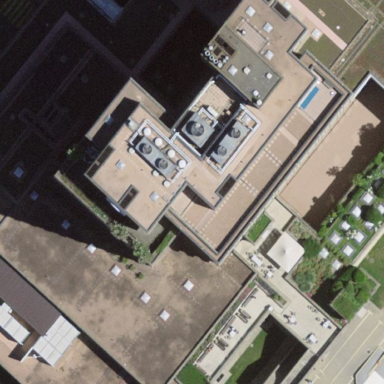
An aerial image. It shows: Section of hospital building.